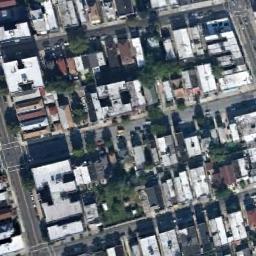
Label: dense_residential